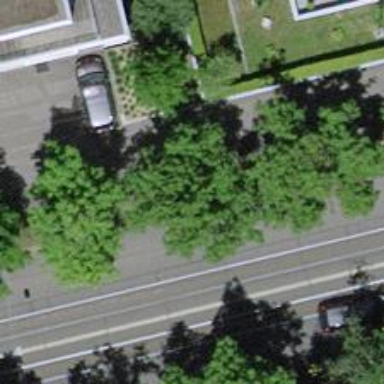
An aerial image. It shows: Avenue of deciduous broadleaved trees.